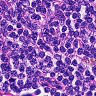
Metastatic tissue present: no